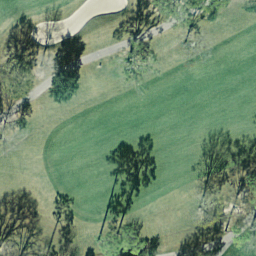
Label: golf course